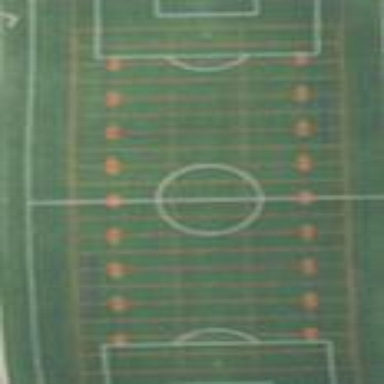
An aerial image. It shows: Soccer pitch for leisure land activities.